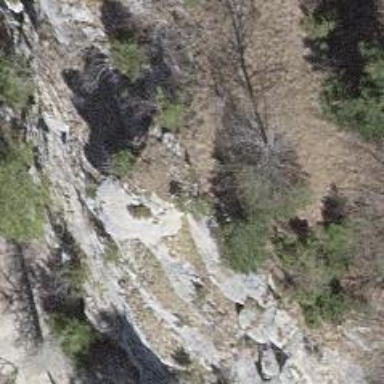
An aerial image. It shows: Natural cliff.